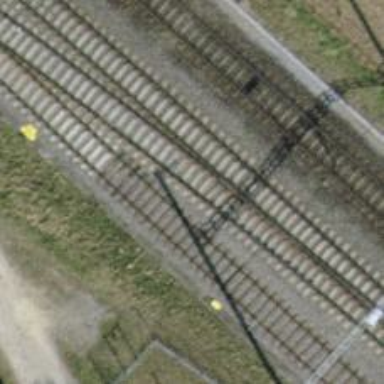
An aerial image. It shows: Siding railway track with electrified contact line.